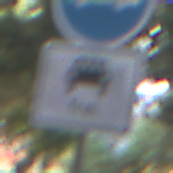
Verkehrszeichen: MehrfachbesetzePersonenkraftwagenFrei
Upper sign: Busssonderstreifen
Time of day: MorningAfternoon
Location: Outdoor (Suburban)
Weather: PartlyCloudy
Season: NotSpecified
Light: Natural